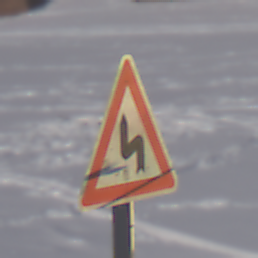
Verkehrszeichen: DoppelkurveZunaechstLinks
Umgebung: Outdoor, Nature
Tageszeit: MorningAfternoon
Wetter: PartlyCloudy
Licht: Natural
Jahreszeit: Winter
Kontrast: HighContrast